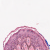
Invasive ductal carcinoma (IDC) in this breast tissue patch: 0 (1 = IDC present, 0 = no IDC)